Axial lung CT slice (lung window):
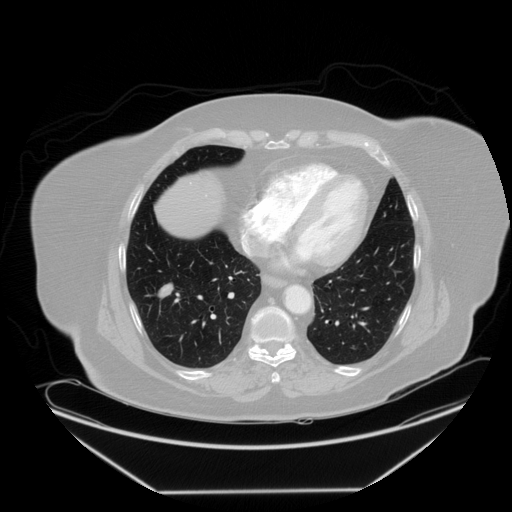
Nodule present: yes
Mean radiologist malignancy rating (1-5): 3.667